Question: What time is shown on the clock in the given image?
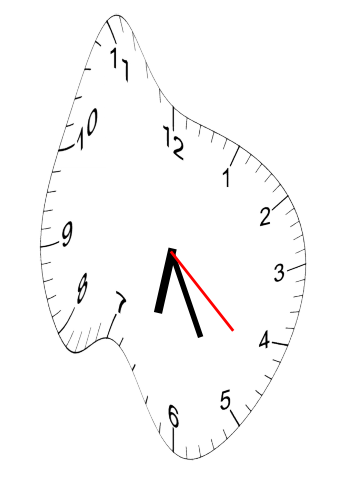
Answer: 06:25:22